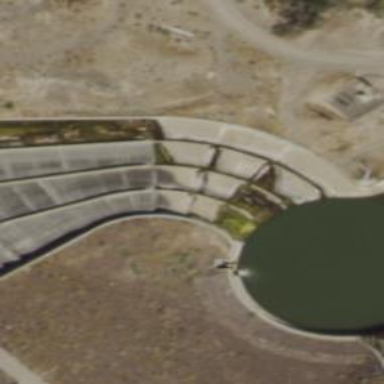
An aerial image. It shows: Spillway along waterway.